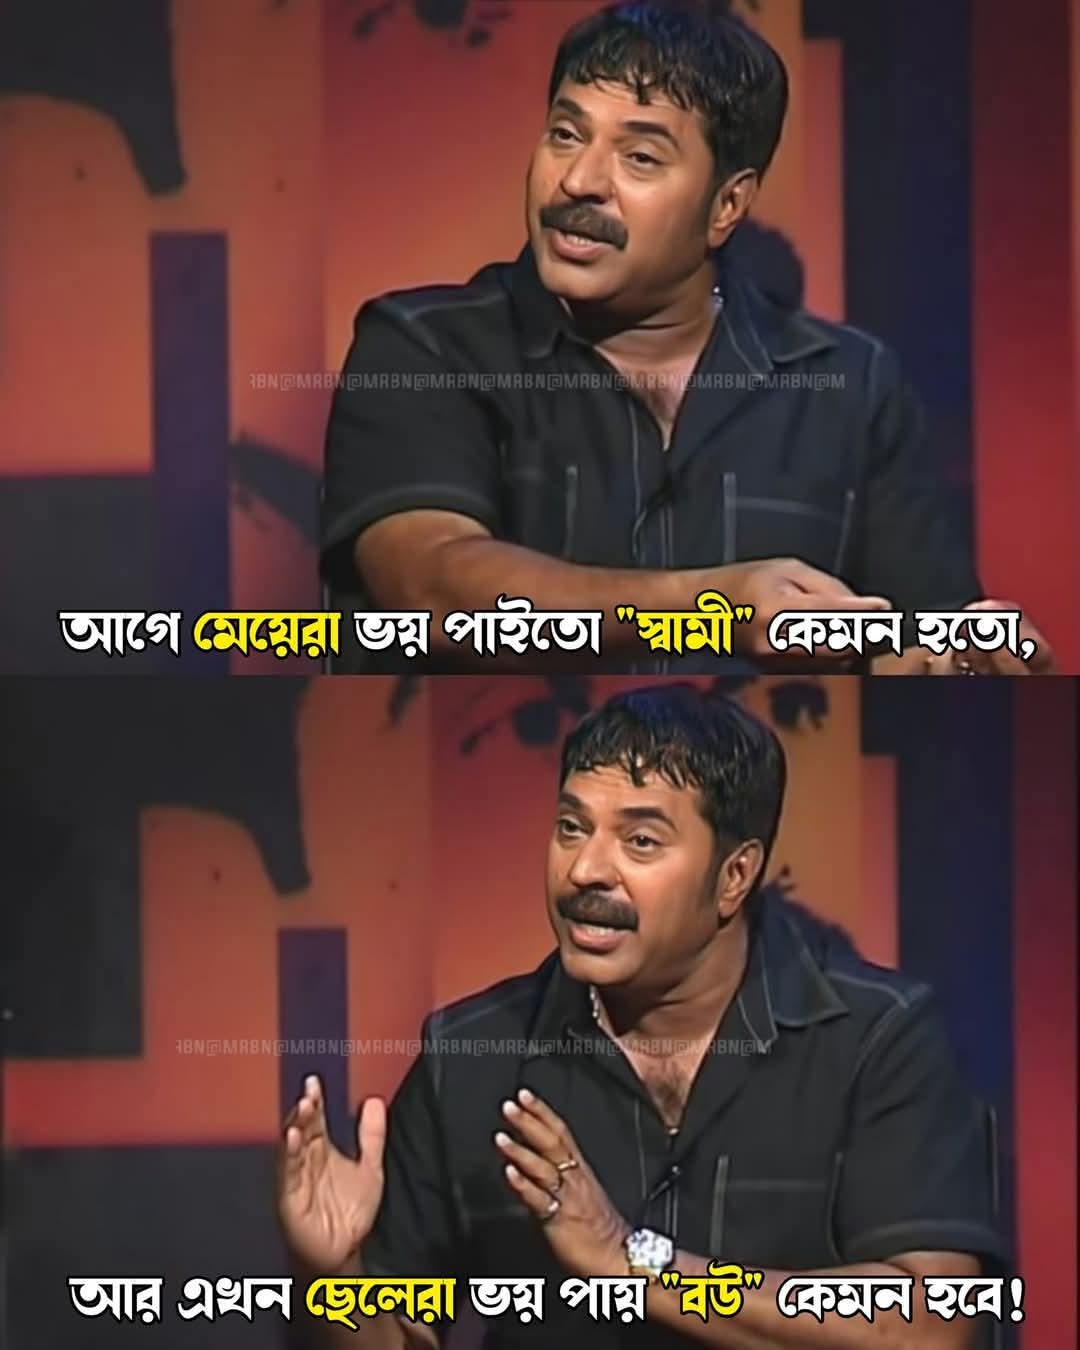
Text: আগে মেয়েরা ভয় পাইতো "স্বামী" কেমন হতো,
আর এখন ছেলেরা ভয় পায় "বউ" কেমন হবে!
Label: Non Hate